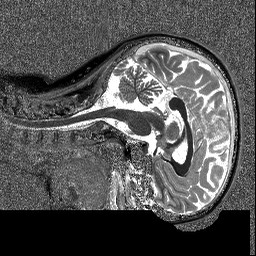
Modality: T1map
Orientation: sagittal
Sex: female